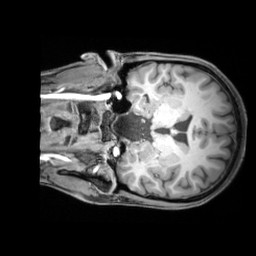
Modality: T1w
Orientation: coronal
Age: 23
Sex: female
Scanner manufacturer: siemens
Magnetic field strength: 3 T
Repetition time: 1.97 s
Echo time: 0.00206 s